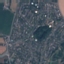
Land use / land cover class: Residential